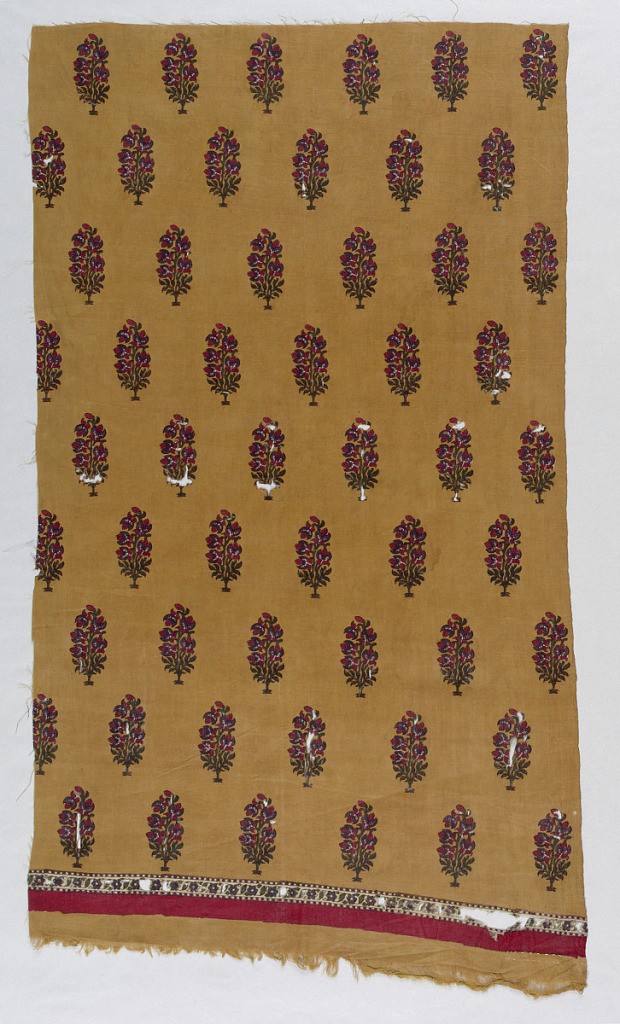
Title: Fragment
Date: late 18th–early 19th century
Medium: cotton Technique: block-printed on plain weave
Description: Fragment of cotton block-printed in red, green, and brown on dark brown ground, showing all-over pattern of a floral tree.  Small scale floral border set off on one side by a dark red stripe.